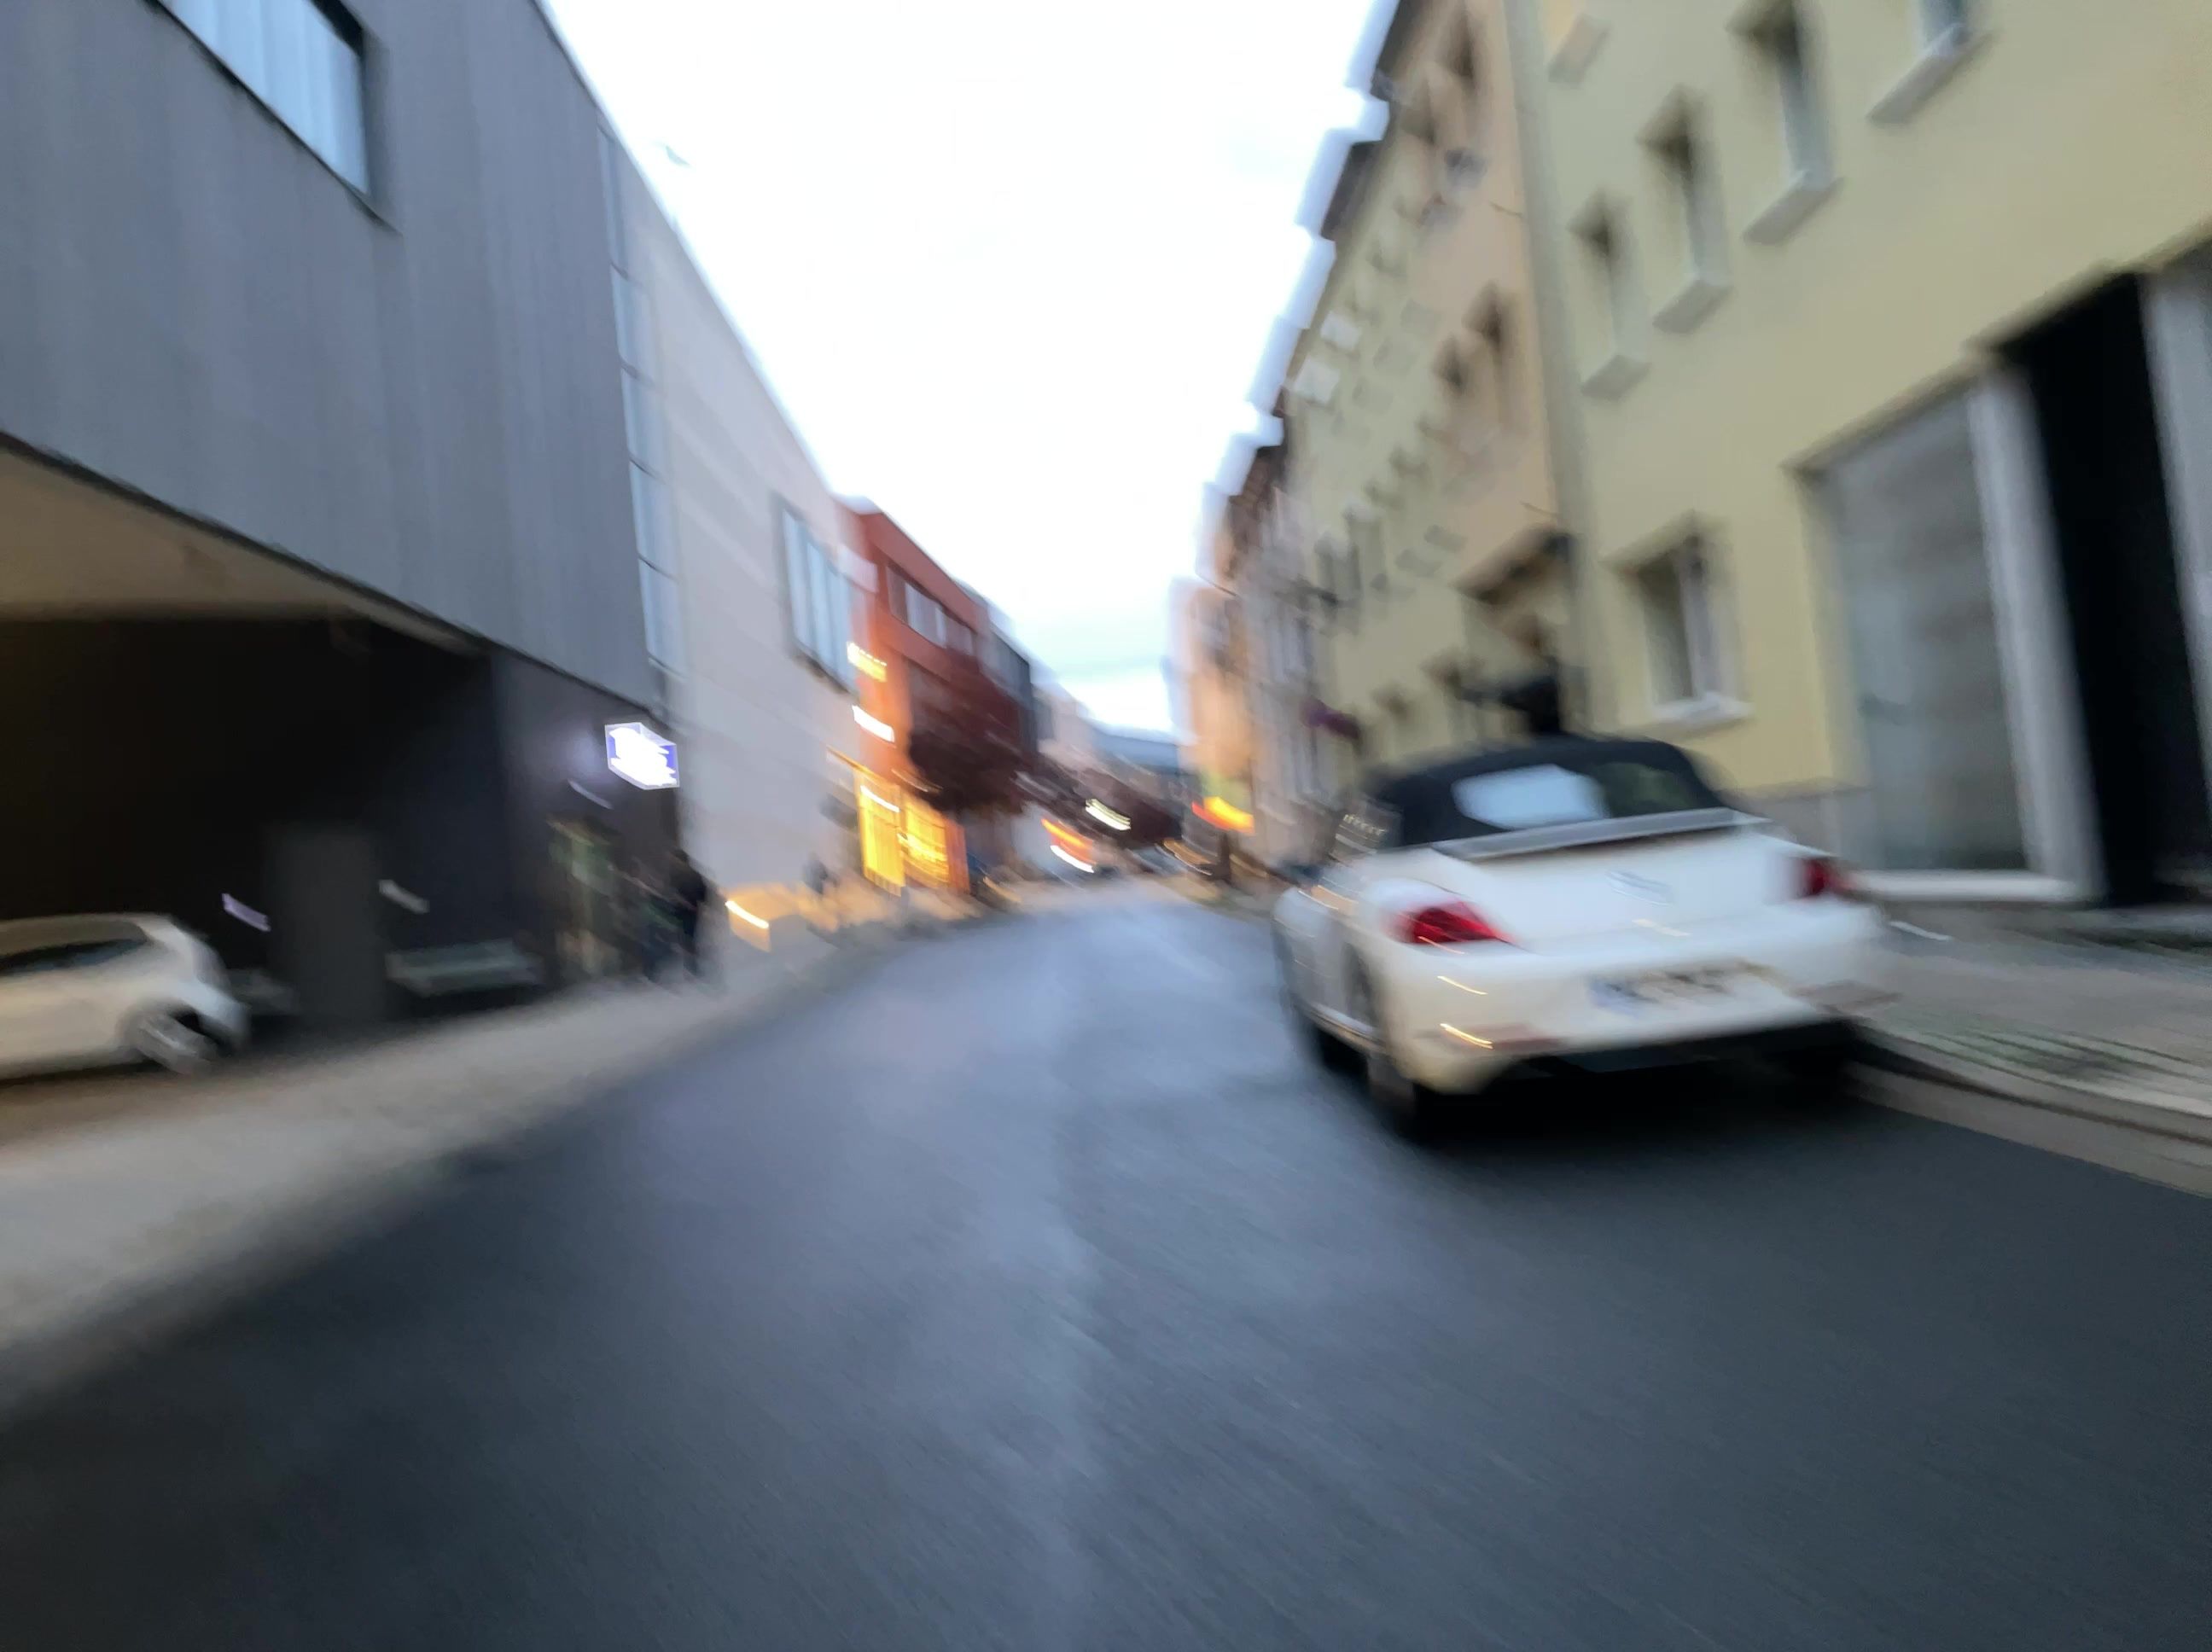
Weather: snowy
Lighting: day
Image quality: slightly poor
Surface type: driving surface
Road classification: residential, living_street
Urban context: urban centre
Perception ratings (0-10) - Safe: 0.28, Lively: 5.09, Beautiful: 3.64, Boring: 3.31, Depressing: 1.5, Wealthy: 1.19